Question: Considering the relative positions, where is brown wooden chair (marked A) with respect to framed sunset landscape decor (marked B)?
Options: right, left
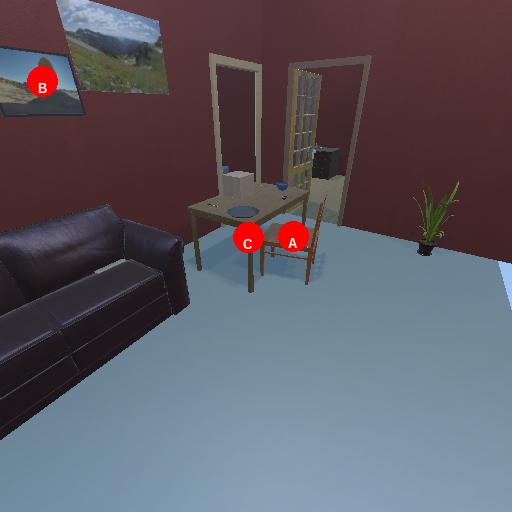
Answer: right